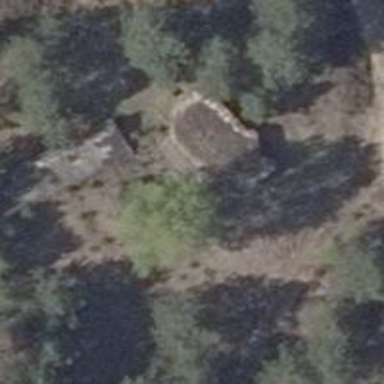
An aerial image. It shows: Historic bunker in ruins.